Question: I'm trying to use the Zend/Permissions/Acl/Acl class into my custom built php application but I cannot get past encountering this error :
> Fatal error: Class 'Zend\Permissions\Acl\Acl' not found in /users/myuser/htdocs/test/index.php on line 9
Here is a screenshot of my file system organization and my php code I'm using.
I copied the Acl initialization code from the documentation here : <URL>

I'm new to Zend framework but would really like to start using the Acl class. Please help.
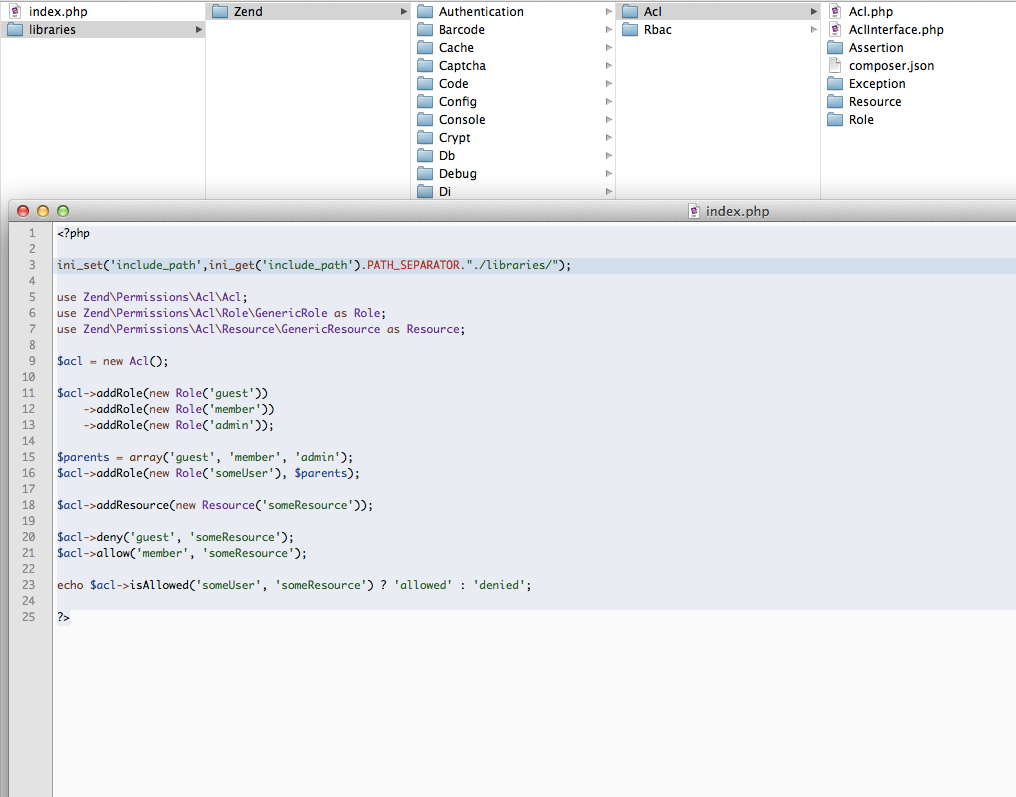
Answer: 'use' is not a replacement for 'require', you will need an autoloader so that the files will be included. Have a look at the <URL> of ZF 2.
On a separate note: it's safer to use absolute paths in the include path:
'''
ini_set('include_path', ini_get('include_path') . PATH_SEPARATOR . __DIR__ . '/libraries');
'''